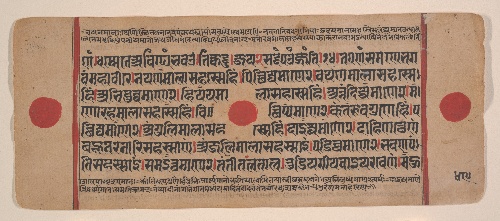
Date: 15th century
Object type: Folio
Classification: Paintings
Medium: Ink, opaque watercolor, and gold on paper
Culture: India (Gujarat)
Dimensions: 4 3/8 x 10 5/8 in. (11.1 x 27 cm)
Department: Asian Art
Credit line: Rogers Fund, 1955
Accession year: 1955
Repository: Metropolitan Museum of Art, New York, NY